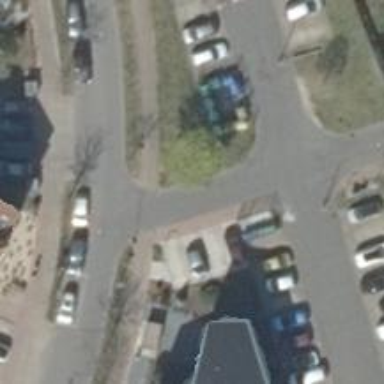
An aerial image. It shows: Sidewalk along the footway.